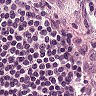
Metastatic tissue present: no